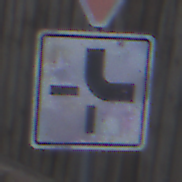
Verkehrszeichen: VerlaufVorfahrtsstrasse4
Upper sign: VorfahrtGewaehren
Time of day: SunriseSunset
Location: Outdoor (Urban)
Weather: PartlyCloudy
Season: NotSpecified
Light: Natural